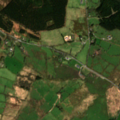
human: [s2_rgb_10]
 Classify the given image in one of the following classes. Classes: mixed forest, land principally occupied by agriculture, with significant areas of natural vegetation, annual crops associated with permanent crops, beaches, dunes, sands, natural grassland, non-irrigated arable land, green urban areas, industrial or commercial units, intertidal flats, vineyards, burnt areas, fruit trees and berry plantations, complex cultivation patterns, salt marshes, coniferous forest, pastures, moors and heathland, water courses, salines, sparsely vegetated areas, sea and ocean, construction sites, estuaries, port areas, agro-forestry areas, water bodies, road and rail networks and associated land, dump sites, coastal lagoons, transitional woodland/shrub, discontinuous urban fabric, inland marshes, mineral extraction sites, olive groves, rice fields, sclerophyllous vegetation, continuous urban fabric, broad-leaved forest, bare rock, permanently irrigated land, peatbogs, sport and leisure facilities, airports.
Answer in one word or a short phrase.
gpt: land principally occupied by agriculture, with significant areas of natural vegetation, coniferous forest, moors and heathland